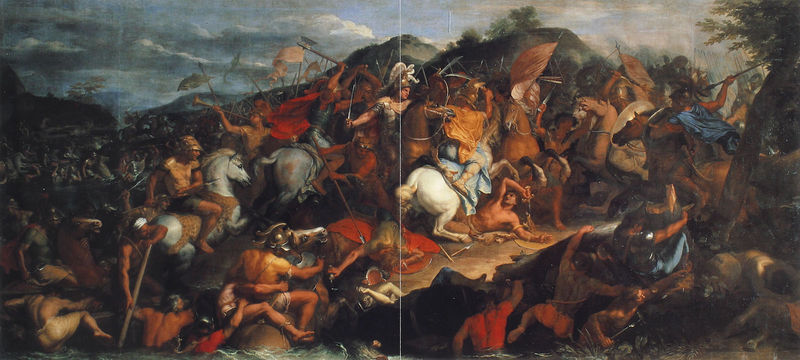
Titel: Die Durchquerung des Granicus
Künstler: Charles Le Brun
Institution: Paris, Musée du Louvre
Schlagwörter: blau, dunkel, gemälde, himmel, kampf, meer, umhang, wasser, weiß, wolken, bäume, gelb, grün, menschen, see, braun, schwarz, rot, tot, natur, rauch, pferd, pferde, reiter, sattel, düster, fahnen, fahne, flagge, berge, krieg, querformat, schlacht, sinken, geld, schwert, schwerter, waffen, leichen, tote, getümmel, helm, ritter, armee, heer, rüstung, schimmel, sterben, axt, krieger, historienmalerei, lanzen, speere, flaggen, pfeile, affen, schwimmend, belb